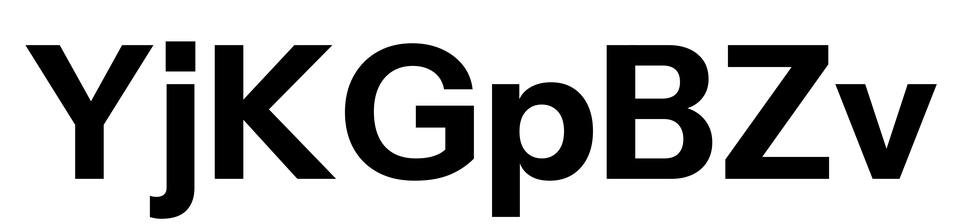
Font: InstrumentSans_Bold